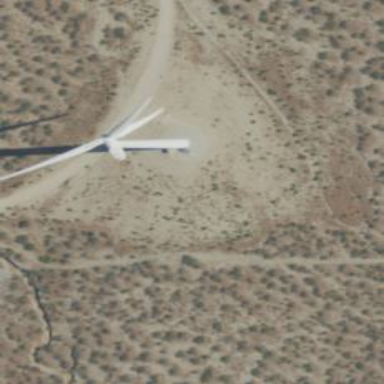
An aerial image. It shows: Wind generator powered by wind. The generator type is horizontal axis and it uses wind turbines.